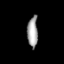
Tissue: lung
Cell type: Endothelial cells
Senescence score: 0.6189
Nuclear area (px): 320
Mean DAPI intensity: 161.05